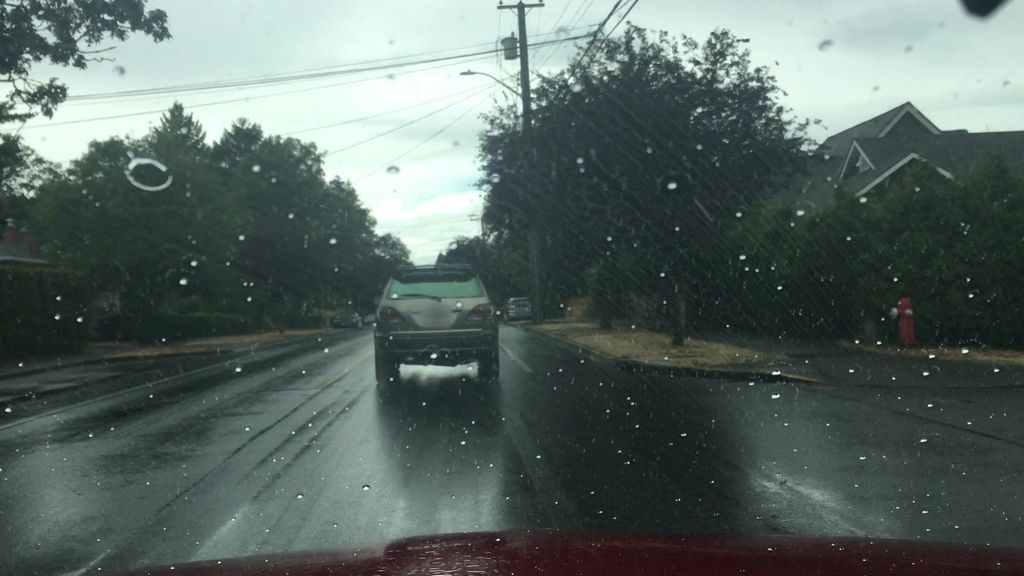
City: victoria